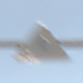
Verkehrszeichen: FussgaengerRechts
Umgebung: Outdoor, Nature
Tageszeit: SunriseSunset
Wetter: PartlyCloudy
Licht: Natural
Jahreszeit: NotSpecified
Kontrast: LowContrast